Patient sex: F
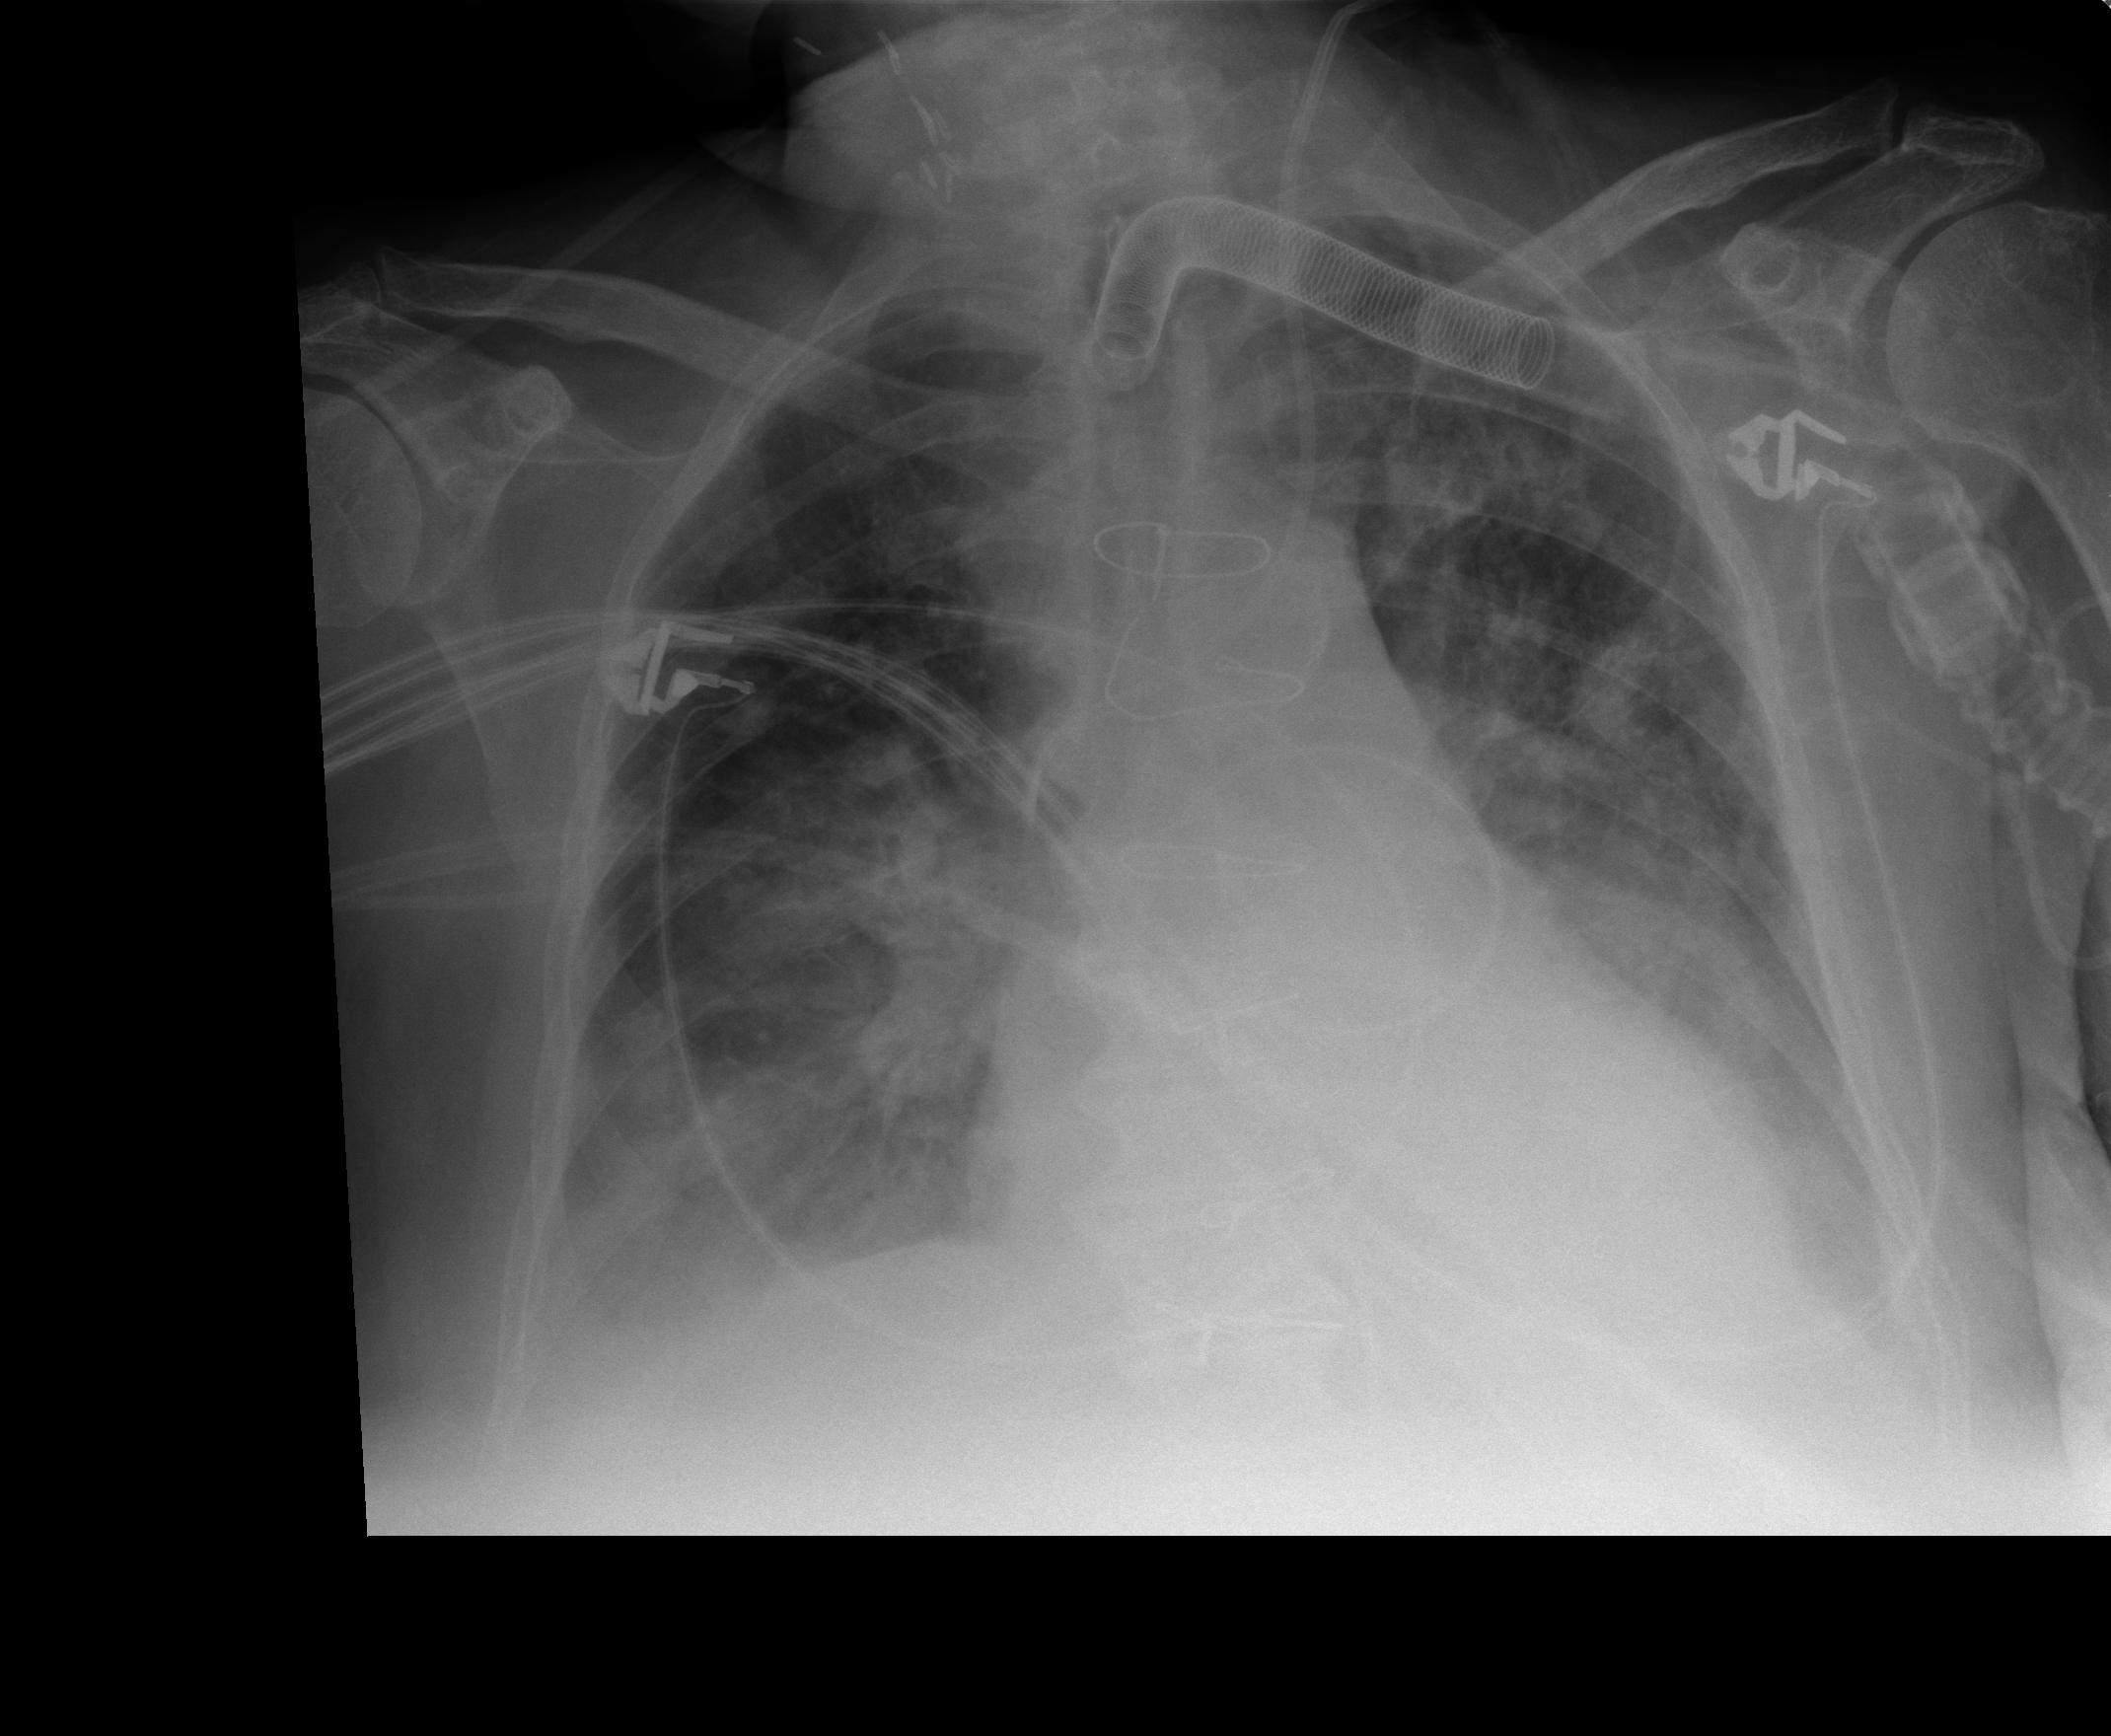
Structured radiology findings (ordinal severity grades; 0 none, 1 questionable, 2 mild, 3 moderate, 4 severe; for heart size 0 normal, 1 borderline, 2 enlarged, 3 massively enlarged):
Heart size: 2
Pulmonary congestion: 2
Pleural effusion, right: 2
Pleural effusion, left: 1
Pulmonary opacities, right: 2
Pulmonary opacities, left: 2
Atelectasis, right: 1
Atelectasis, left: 1